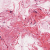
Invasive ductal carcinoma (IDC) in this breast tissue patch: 0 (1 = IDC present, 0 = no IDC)